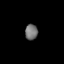
Tissue: lung
Cell type: Endothelial cells
Senescence score: 0.544
Nuclear area (px): 192
Mean DAPI intensity: 115.271